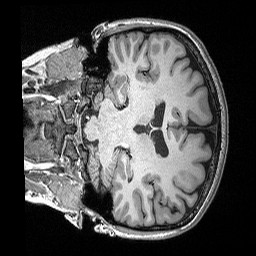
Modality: T1w
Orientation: coronal
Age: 24
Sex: female